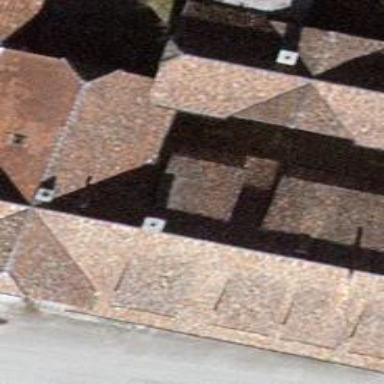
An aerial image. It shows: Gabled farm building with roof made of brown roof tiles. The orientation of the roof is along the building.